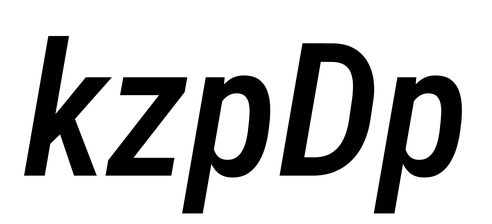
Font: Roboto-Italic_Condensed_Medium_Italic